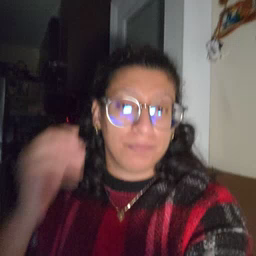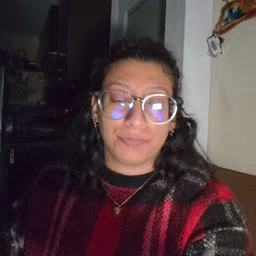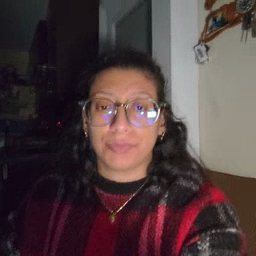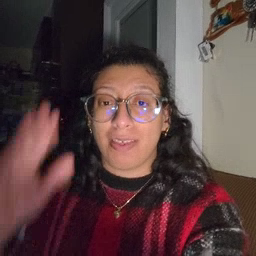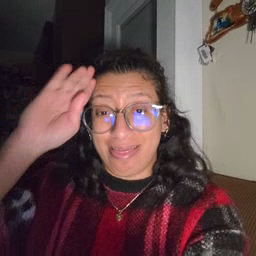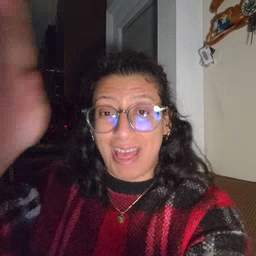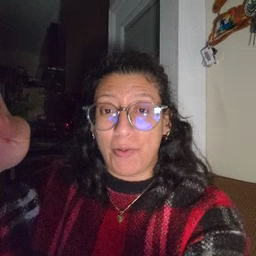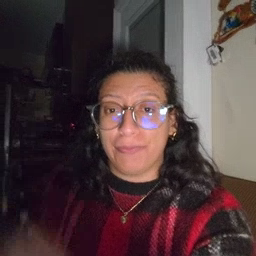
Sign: hello